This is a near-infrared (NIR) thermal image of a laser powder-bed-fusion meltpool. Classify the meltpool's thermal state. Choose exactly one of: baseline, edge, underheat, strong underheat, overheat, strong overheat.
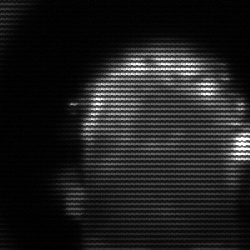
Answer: baseline